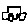
Label: car